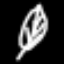
Label: leaf